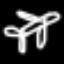
Label: airplane